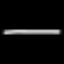
Label: line